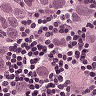
Metastatic tissue present: yes